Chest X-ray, AP view. Patient: 31 years old, sex M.
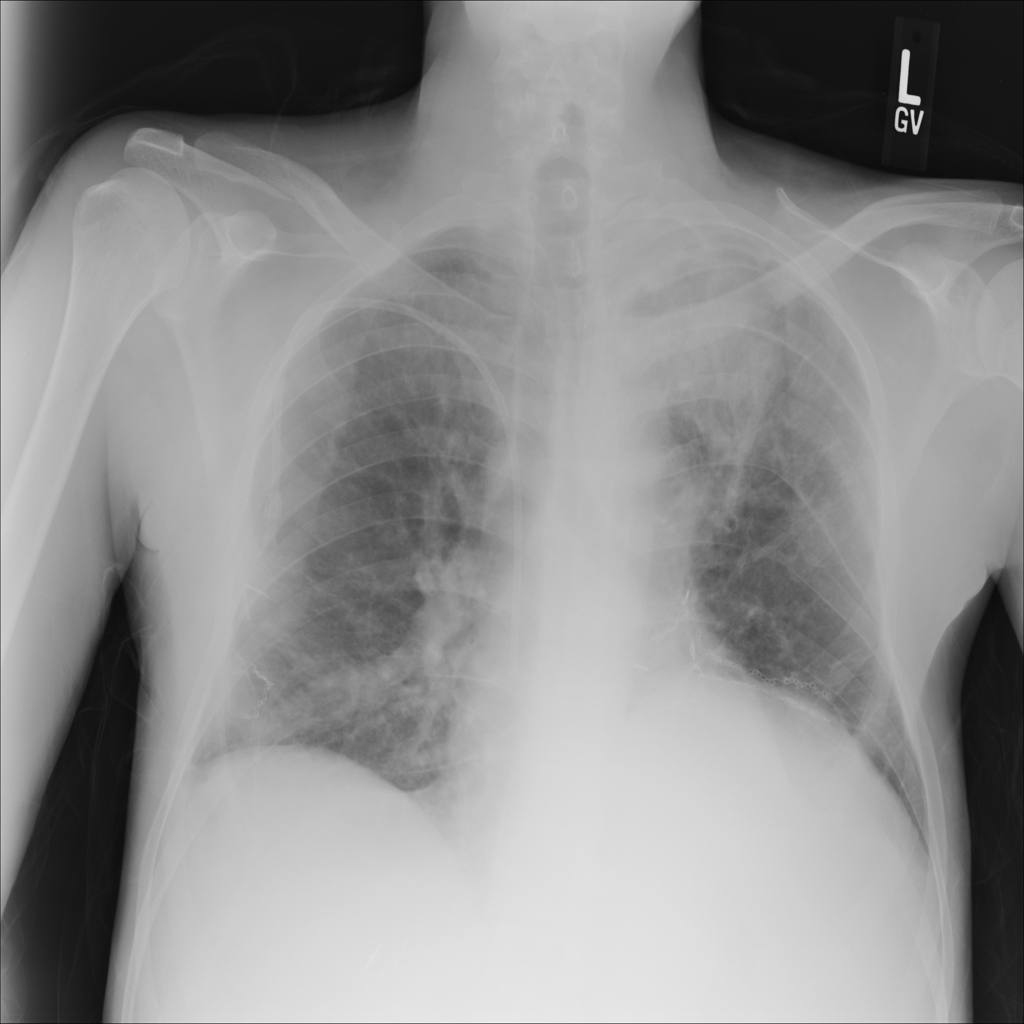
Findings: Atelectasis, Pleural_Thickening